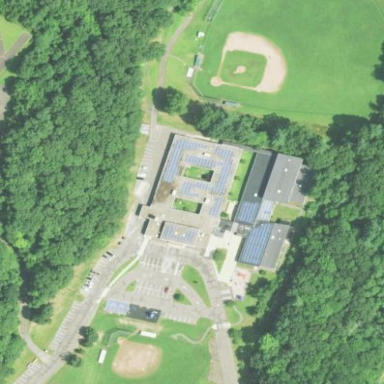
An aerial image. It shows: School.